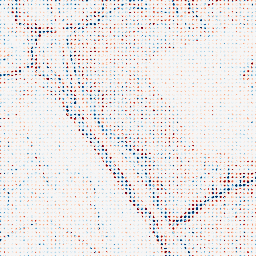
Category: edge_preserving
Decomposition family: anisotropic_diffusion
Decomposition parameters: iterations: 10
kappa: 100
gamma: 0.05
Upsampling method: sinc_blackman
Upsampling parameters: scale: 8
kernel_size: 4
Upsampling scale: 8